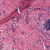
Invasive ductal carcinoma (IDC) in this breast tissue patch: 0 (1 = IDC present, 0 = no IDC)